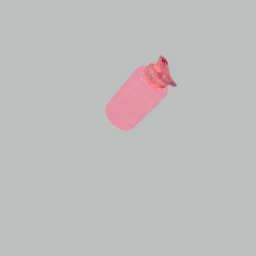
Label: tools